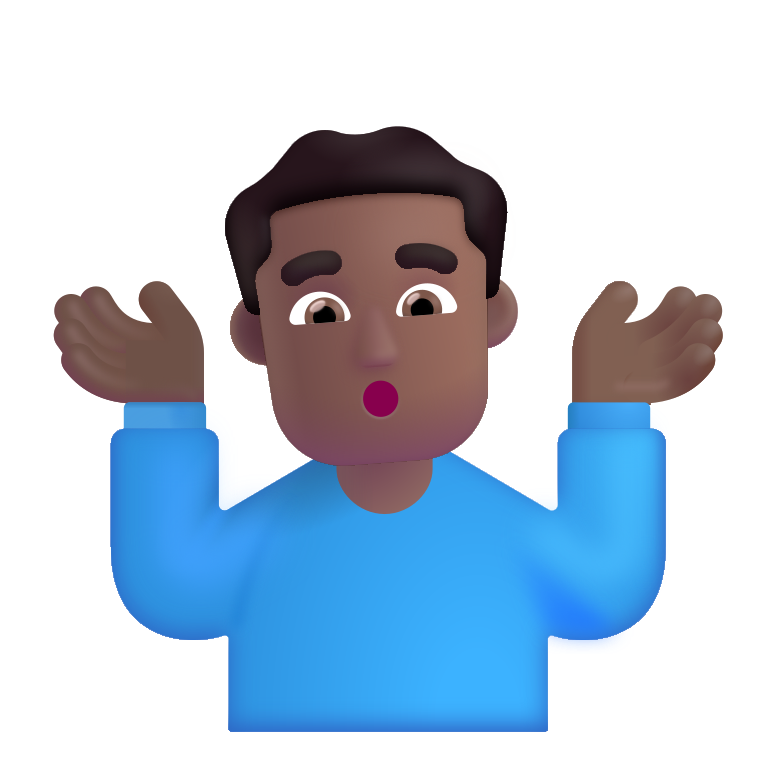
man shrugging color  dark